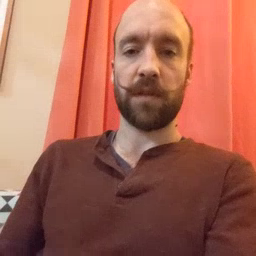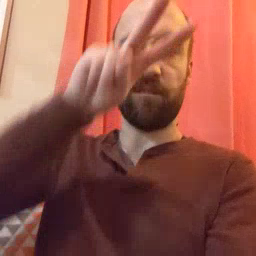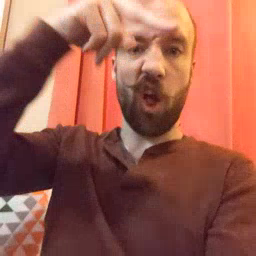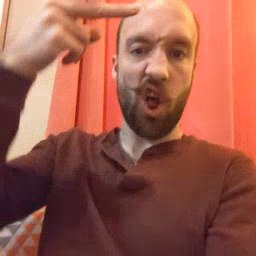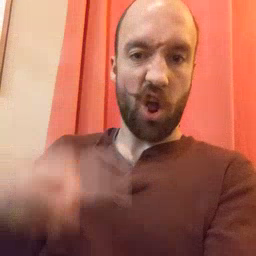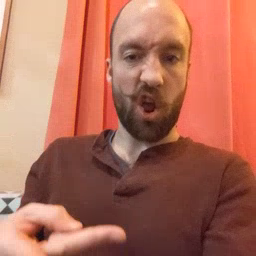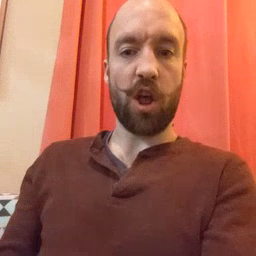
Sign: fall